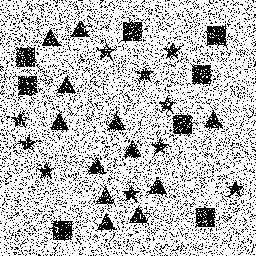
Squares: 8
Triangles: 12
Stars: 10
Total shapes: 30